Question: '''
<?php
error_reporting(E_ALL);
include "func.php";
connectToDatabase("localhost","root","","test");
$fileName = $_FILES['name'];
$fileSize = $_FILES['size'];
$fileType = $_FILES['type'];
$fileTempName = $_FILES['temp_name'];
$uploaderID = $_SESSION['id'];
$date = date("d/m-Y");
$uploadDir = "avatarStor/";
$filePath = $uploadDir . $fileName;
if(!$fileName){
echo "Error: value 'fileName' was undefined<br>";
}
$result = move_uploaded_file($fileTempName, $filePath);
if (!$result) {
echo "Error: File could not be uploadet: ".$fileName;
exit;
}
if(!get_magic_quotes_gpc()){
$fileName = addslashes($fileName);
$filePath = addslashes($filePath);
}
$result = mysql_query("UPDATE users SET profilepicture='$fileName' WHERE id='$uploaderID'") or die(mysql_error());
?>
'''
I am unable to 'move_uploaded_file();' in this uploading script. I went ahead and 'chmod 777' the folder, but nevertheless, it failed. PHP provides no errors when running.

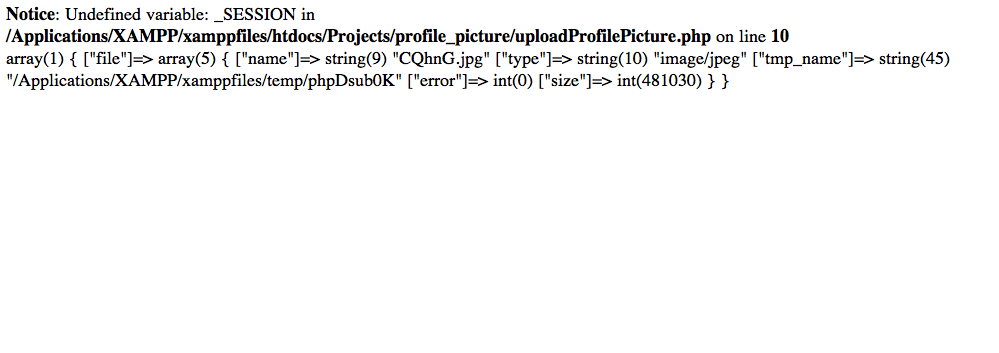
Answer: Change '$fileTempName = $_FILES['temp_name'];' to '$fileTempName = $_FILES['that_input_name']['tmp_name'];'